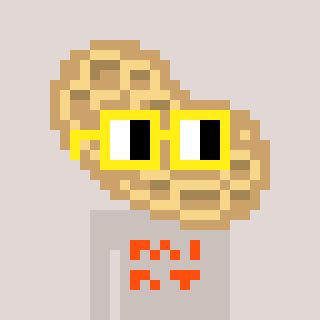
a pixel art character with square yellow glasses, a peanut-shaped head and a foggrey-colored body on a warm background